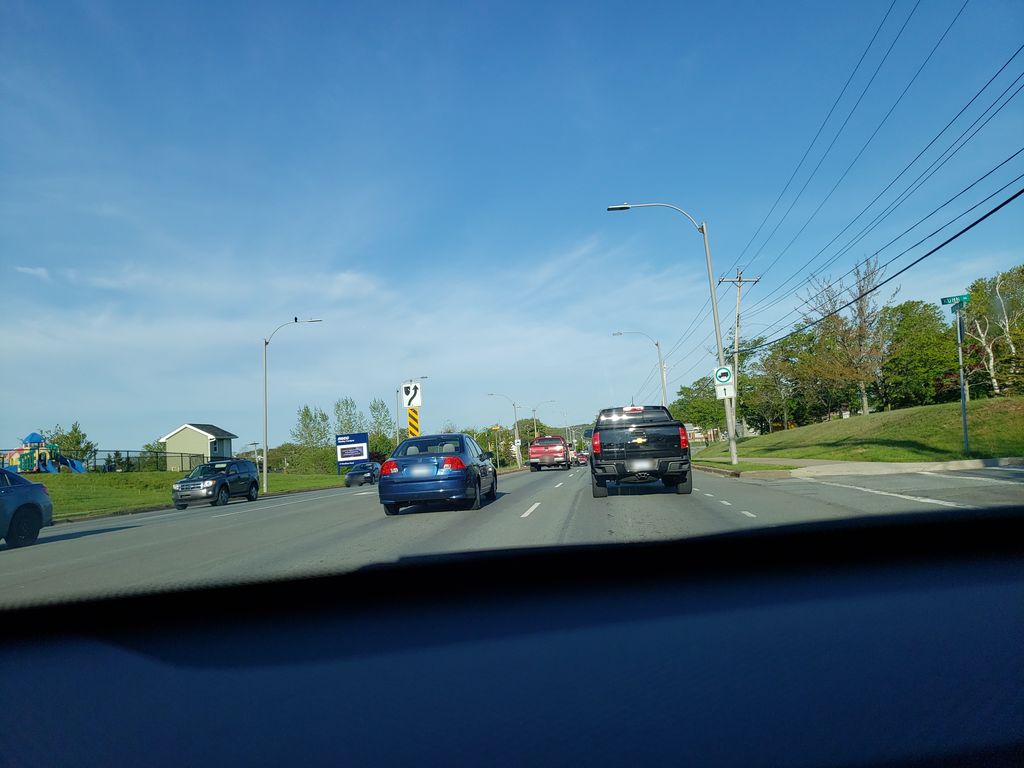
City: halifax